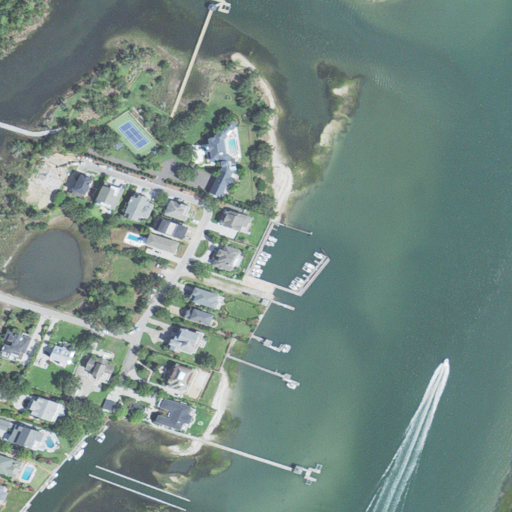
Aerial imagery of cape in North Carolina named Money Point containing open water, low intensity development, herbaceous wetlands, medium intensity development, high intensity development, evergreen forest, shrub, barren land, open development, and woody wetlands